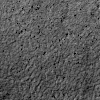
Atmospheric dust classification: not_dusty